Question: I'm trying to shove a paragraph on my page to the very right like it is in this image:
I want a large, left-aligned title with a small right-aligned paragraph on a page. So far, I can't get the CSS make it look anything like this but I'm guessing it isn't too difficult. Any ideas on how to go about doing this?
CSS:
'''
.rectangle-container .title {
color: $white;
margin: 0 .5em;
padding: 1em 0 0 3em;
font-family: OpenSans, "Helvetica Neue", Helvetica, Arial, sans-serif;
text-shadow: 0 2px 1px rgba(0, 0, 0, .5);
}
.rectangle-container p {
color: $white;
text-align: right;
}
'''
.rectangle-container .title is my title and naturally left-aligns, but .rectangle-container p comes up seemingly right-aligned, however it doesn't stack the text at all and ends up spanning the entire page.
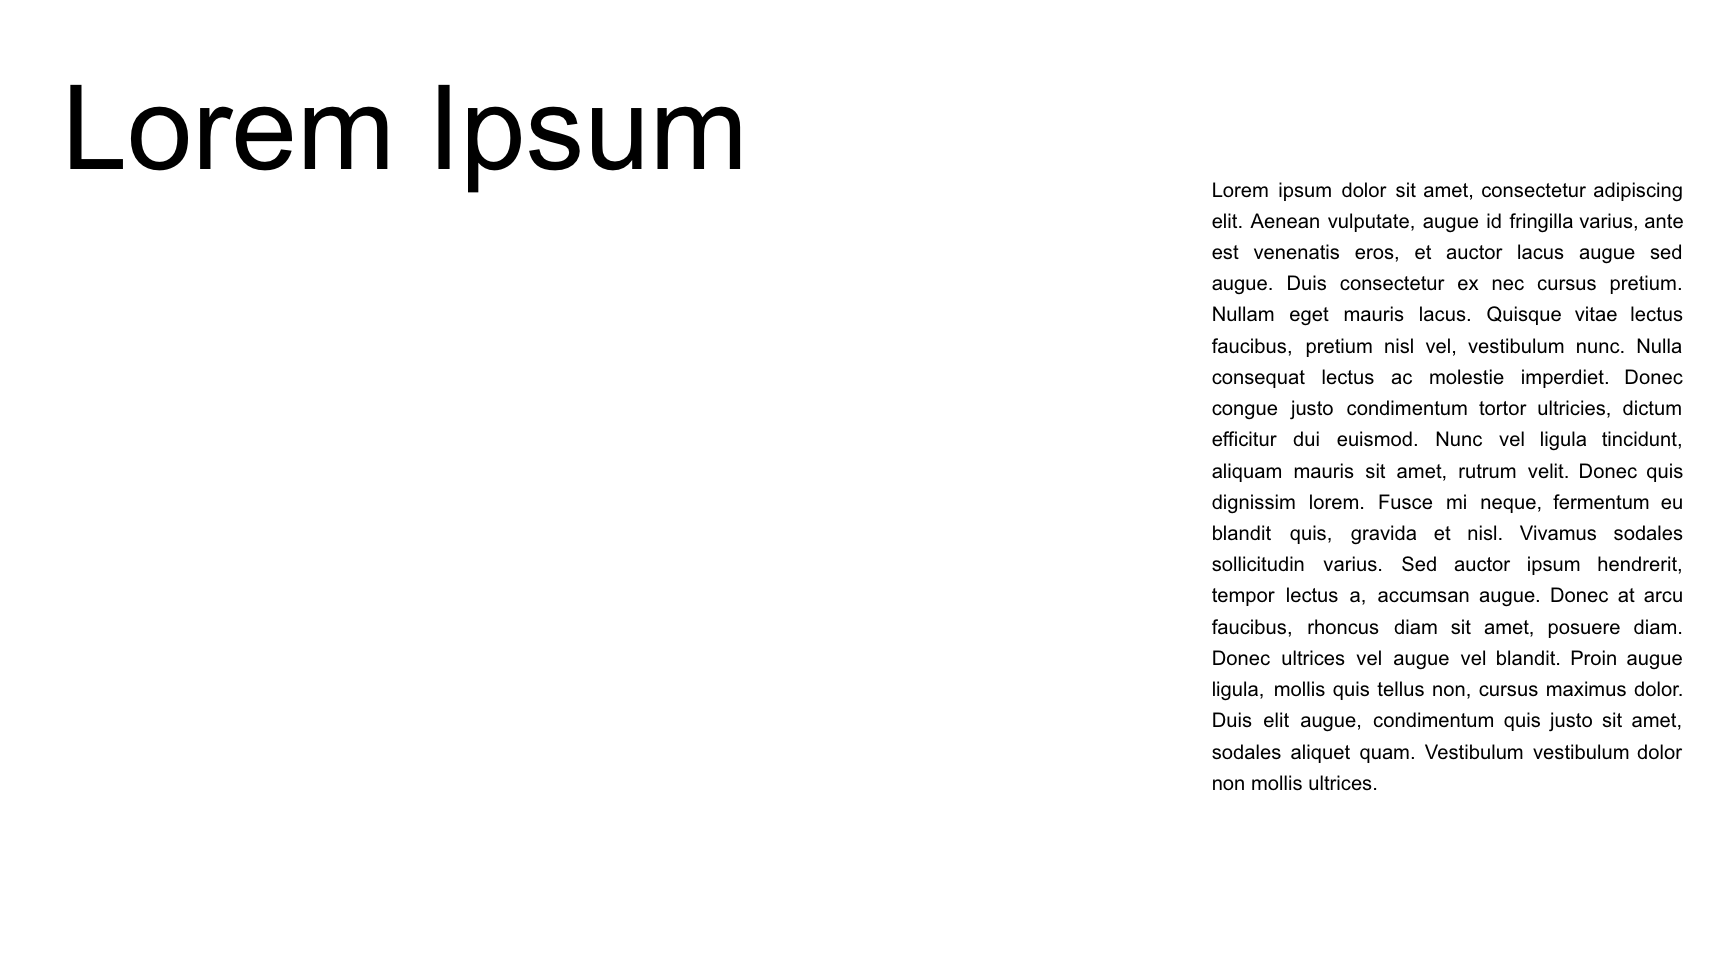
Answer: You can do this with left side margin on your text '<p>' block.
So you set your text to be justified, and right align the whole block with a large left side gap, which combined with the width of the text fills the container.
'''
.rectangle-container p {
color: $white;
text-align:justified;
width:70%;
margin-left:30%;
padding:0;
}
'''
I would think that using 'padding' would not work as well as by default padding is contained within the 'width' attribute, whereas 'margin' is outside the width. If the above example is substituted padding for margin, the padding would be a percentage of the 30% width, which would be clearly incorrect.
- 'Width + margin + padding + border = 100%'- - 'calc();''p''width'